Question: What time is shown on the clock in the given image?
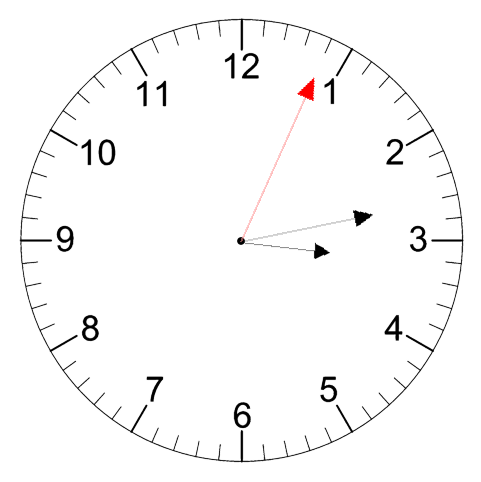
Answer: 03:13:04